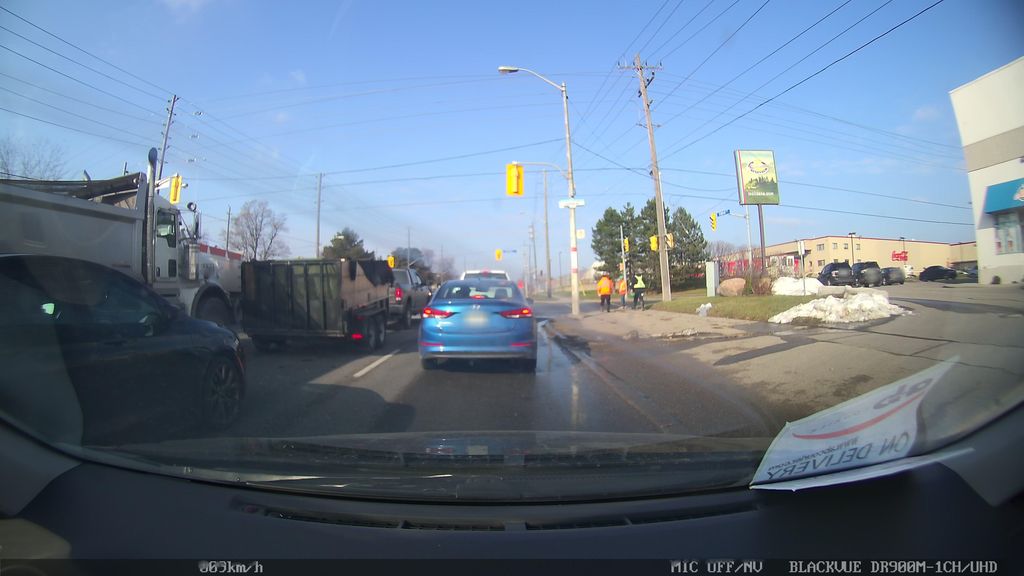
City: toronto